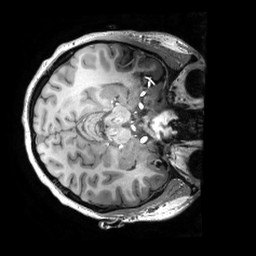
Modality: T1w
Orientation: axial
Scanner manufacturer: philips
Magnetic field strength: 7 T
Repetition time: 0.008 s
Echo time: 0.001974 s